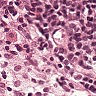
Metastatic tissue present: no